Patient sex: F
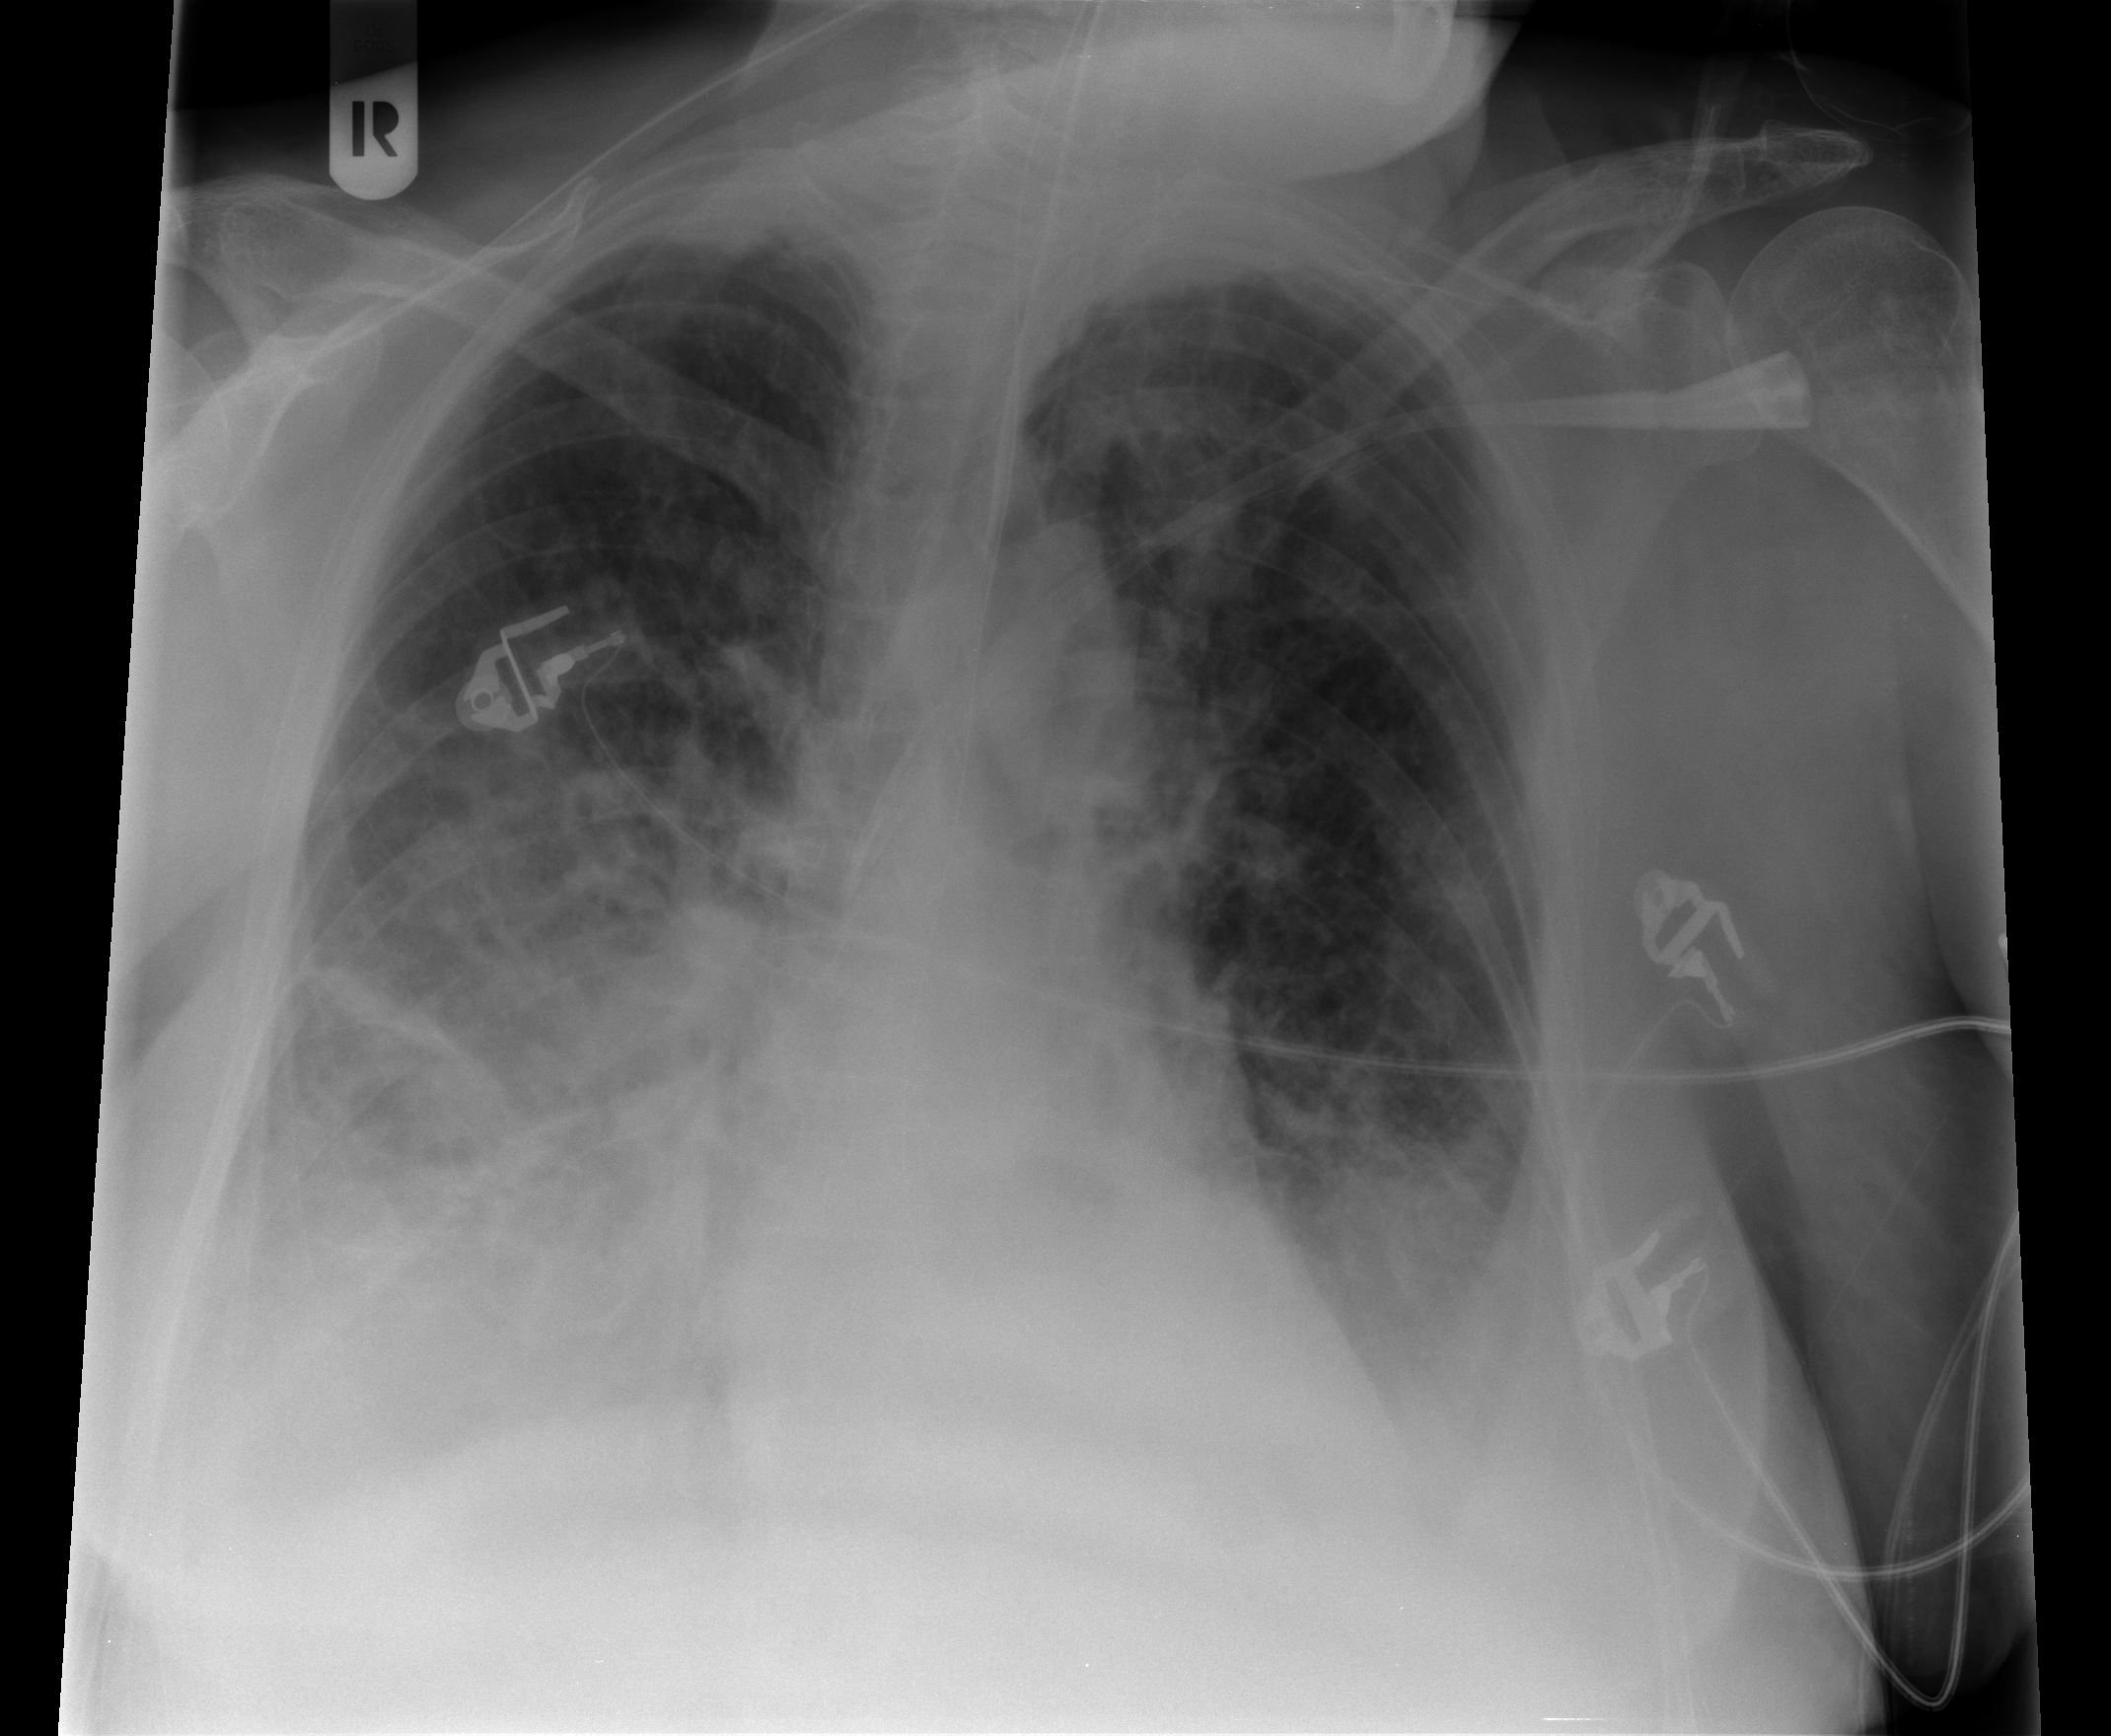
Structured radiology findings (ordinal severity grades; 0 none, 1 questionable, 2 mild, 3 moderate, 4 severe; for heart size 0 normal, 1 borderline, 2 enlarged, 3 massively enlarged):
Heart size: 0
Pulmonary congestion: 1
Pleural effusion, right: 2
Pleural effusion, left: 2
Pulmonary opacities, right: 3
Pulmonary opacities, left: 2
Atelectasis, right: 2
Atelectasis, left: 2